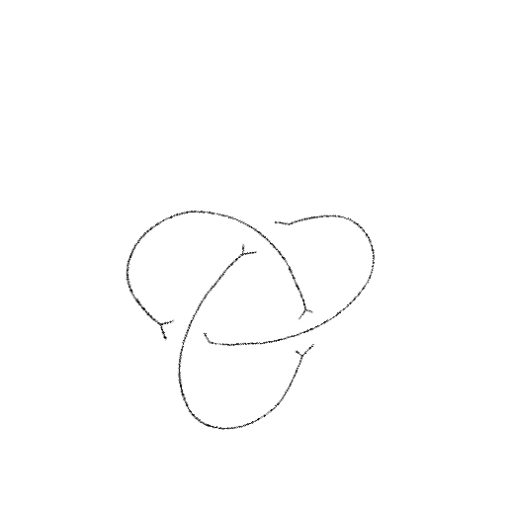
Crossing number: 3